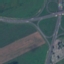
Land use / land cover: Highway